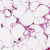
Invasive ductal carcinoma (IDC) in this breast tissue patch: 0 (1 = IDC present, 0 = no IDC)